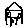
Label: house